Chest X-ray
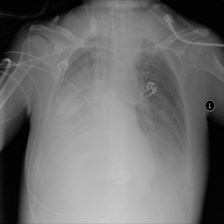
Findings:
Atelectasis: negative
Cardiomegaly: negative
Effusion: negative
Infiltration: negative
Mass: negative
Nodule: negative
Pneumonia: negative
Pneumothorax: negative
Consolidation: negative
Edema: negative
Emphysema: negative
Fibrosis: negative
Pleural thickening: negative
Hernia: negative